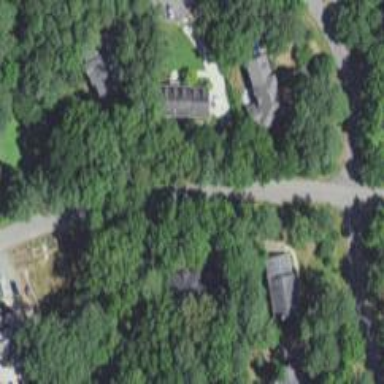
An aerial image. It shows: Asphalt road in residential area.